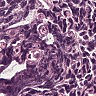
Metastatic tissue present: no